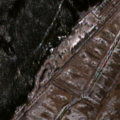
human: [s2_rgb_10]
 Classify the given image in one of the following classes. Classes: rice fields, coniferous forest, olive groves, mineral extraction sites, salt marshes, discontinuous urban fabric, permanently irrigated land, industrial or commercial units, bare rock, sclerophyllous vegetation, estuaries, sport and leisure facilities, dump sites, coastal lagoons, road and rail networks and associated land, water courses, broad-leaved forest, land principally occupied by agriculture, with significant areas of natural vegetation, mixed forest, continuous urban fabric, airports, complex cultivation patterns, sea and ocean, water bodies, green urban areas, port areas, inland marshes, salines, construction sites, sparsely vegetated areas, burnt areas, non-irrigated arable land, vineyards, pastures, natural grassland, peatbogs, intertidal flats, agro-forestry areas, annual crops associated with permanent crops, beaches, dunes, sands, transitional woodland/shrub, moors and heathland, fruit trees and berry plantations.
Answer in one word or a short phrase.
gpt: coniferous forest, mixed forest, water bodies